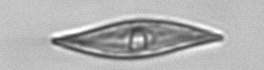
Label: Pleurosigma